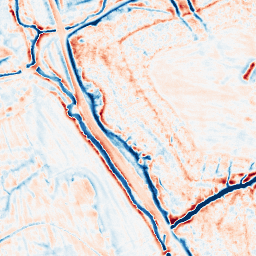
Category: edge_preserving
Decomposition family: bilateral
Decomposition parameters: d: 15
sigma_color: 25
sigma_space: 75
Upsampling method: cubic_catmull_rom
Upsampling parameters: scale: 2
Upsampling scale: 2